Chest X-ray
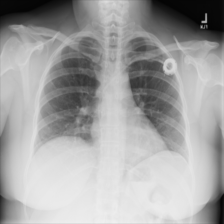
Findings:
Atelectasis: negative
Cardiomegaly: negative
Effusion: negative
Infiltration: negative
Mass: negative
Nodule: negative
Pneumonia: negative
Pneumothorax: negative
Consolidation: negative
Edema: negative
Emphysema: negative
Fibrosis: negative
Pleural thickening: negative
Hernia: negative